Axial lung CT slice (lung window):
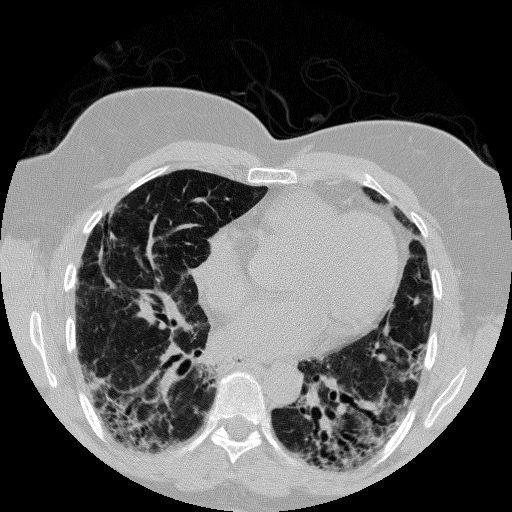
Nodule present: no